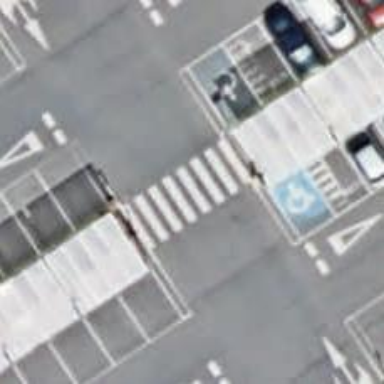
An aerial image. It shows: Parking aisle designated as service road.